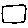
Label: square